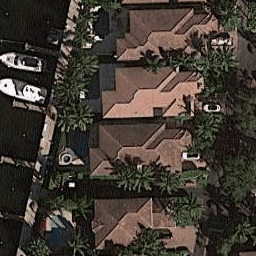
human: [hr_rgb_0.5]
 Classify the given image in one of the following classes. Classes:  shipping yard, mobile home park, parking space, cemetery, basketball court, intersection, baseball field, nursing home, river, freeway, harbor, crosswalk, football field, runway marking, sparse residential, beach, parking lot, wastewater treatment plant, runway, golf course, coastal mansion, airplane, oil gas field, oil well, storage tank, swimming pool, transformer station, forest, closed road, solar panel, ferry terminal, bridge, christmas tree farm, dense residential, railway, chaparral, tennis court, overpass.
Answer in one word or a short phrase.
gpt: coastal mansion